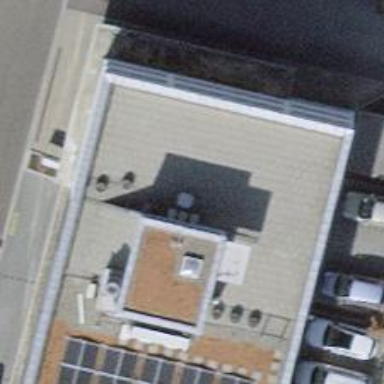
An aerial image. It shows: Social center.